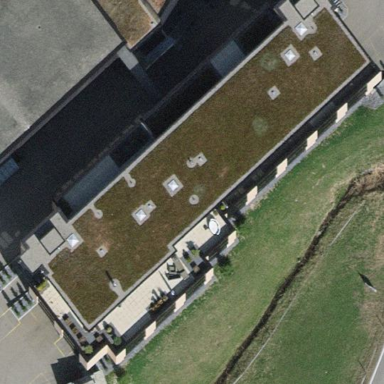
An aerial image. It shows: Commercial building.